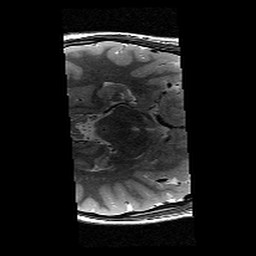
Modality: T2w
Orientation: axial
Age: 11
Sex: male
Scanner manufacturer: siemens
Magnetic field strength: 3 T
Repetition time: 9.23 s
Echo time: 0.067 s